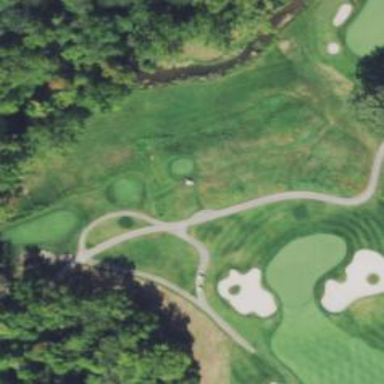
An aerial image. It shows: Footway that serves as golf path.